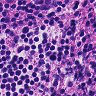
Metastatic tissue present: no